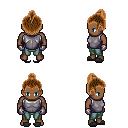
a pixel art fantasy rpg character, male body template, human, dark skin, steel chest armor, teal pants, brown short topknot hairstyle, metal gloves, gray slippers, four views (front, back, left, right), 2x2 character sprite sheet, small pixel art, hard edges, no anti-aliasing